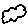
Label: cloud